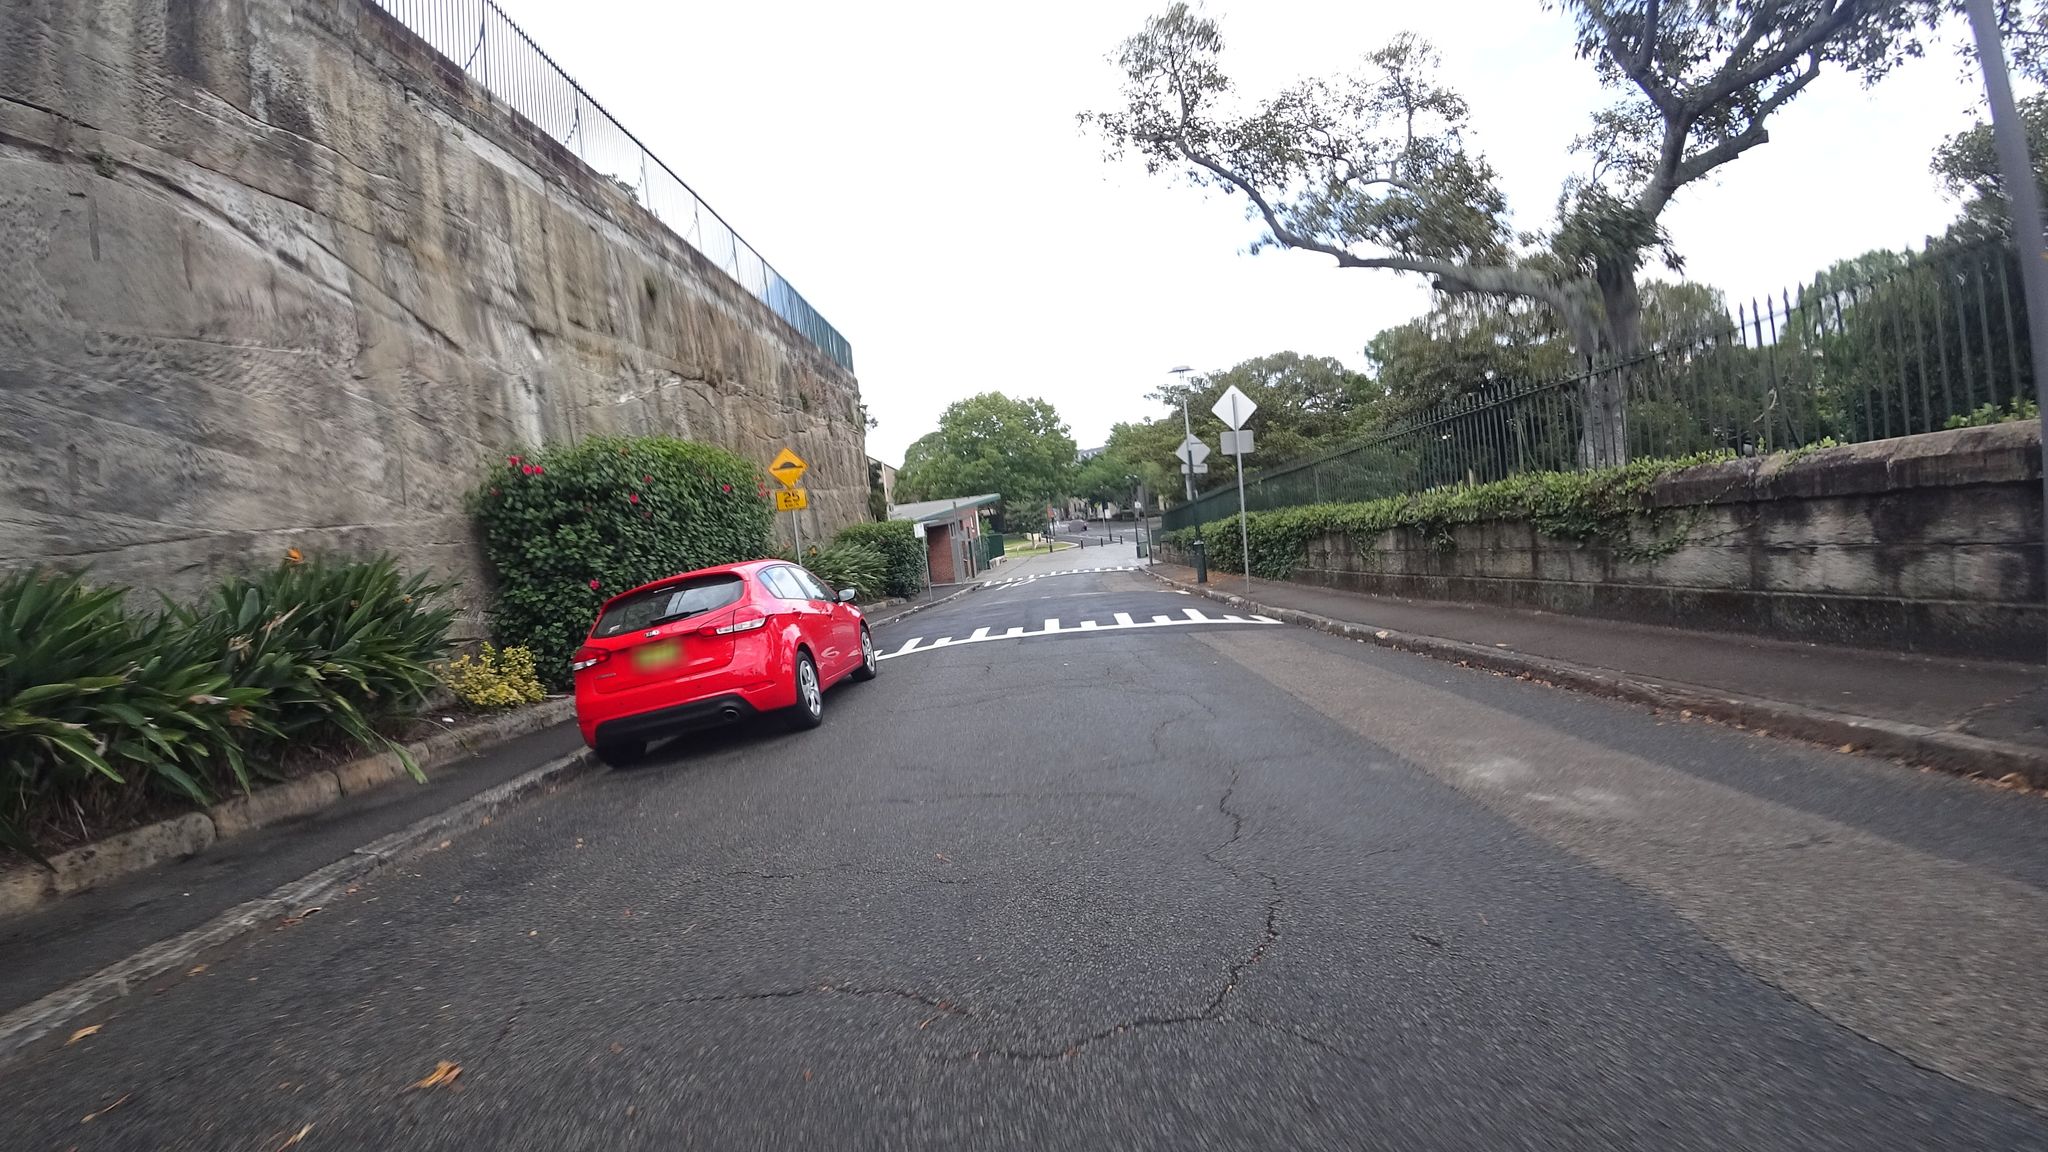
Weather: cloudy
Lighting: day
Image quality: good
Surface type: cycling surface
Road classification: unclassified, living_street
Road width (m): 1.8
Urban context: urban centre
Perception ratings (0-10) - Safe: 3.19, Lively: 5.7, Beautiful: 6.91, Boring: 4.86, Depressing: 4.76, Wealthy: 6.21